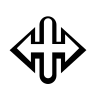
Cursor type: resize_ew
OS/theme: linux-xcursor-pro
Variant: white